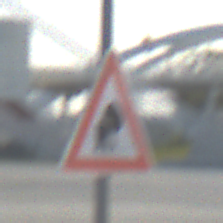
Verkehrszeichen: UnzureichendesLichtraumprofil
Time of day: SunriseSunset
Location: Outdoor (Urban)
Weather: Clear
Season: NotSpecified
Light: Natural